Question:
in this table Customer is actually storing 'CUSID' (i have pleased the caption customer and made it display the name to which the 'CUSID' corresponds to)
now in the 'CUSnum' field i want it to automatically pic the number 'CUSID' of which was entered into the previous field (if he customer doesnt exist it should all to add the number of unregistered customer)
i came up with the following SQL
'''
SELECT [Customer].[CUSContact]
FROM Customer
WHERE [Sale].[CUSID] = [Customer].[CUSID];
'''
but for some reason it is not automatically catching the 'CUSID' from the sale table but asking for it to be manually inputted ! please help !
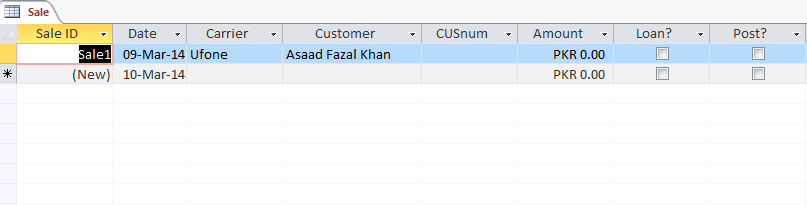
Answer: What you really need to do here is understand how to use <URL> in a Microsoft Access environment. This is a perfect example of using Referrential Integrity to perform a Cascading Update. I would highly suggest reading the linked article before you try to try to bandaid a hack the way you've described above.